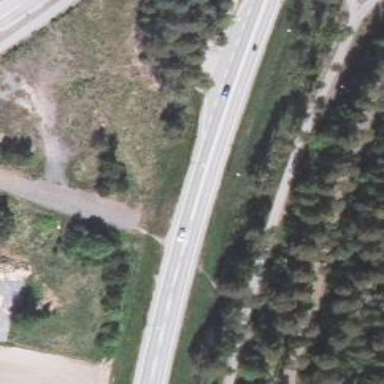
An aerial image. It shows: Asphalt road designated as trunk highway.